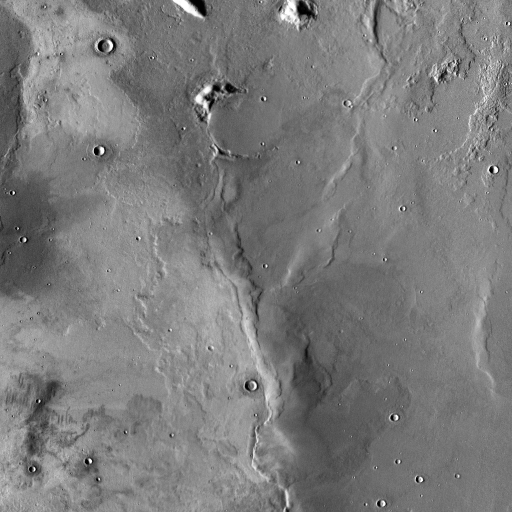
Crater classes present: Background, Other